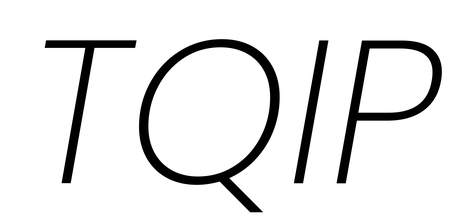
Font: Poppins-ExtraLightItalic